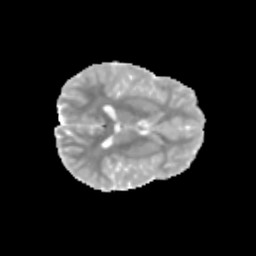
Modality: MD
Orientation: axial
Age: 13
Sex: male
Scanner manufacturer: siemens
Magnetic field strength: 3 T
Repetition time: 3.8 s
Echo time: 0.07 s